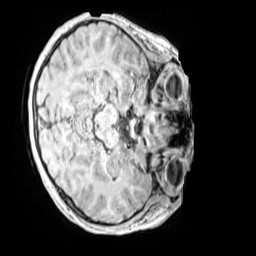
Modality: MP2RAGE
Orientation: axial
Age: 11
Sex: female
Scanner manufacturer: siemens
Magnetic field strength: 3 T
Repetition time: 4 s
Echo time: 0.00299 s